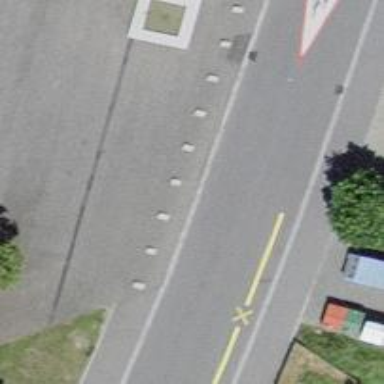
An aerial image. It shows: Concrete bollard.